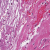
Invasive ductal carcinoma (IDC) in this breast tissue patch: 0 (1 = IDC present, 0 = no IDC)